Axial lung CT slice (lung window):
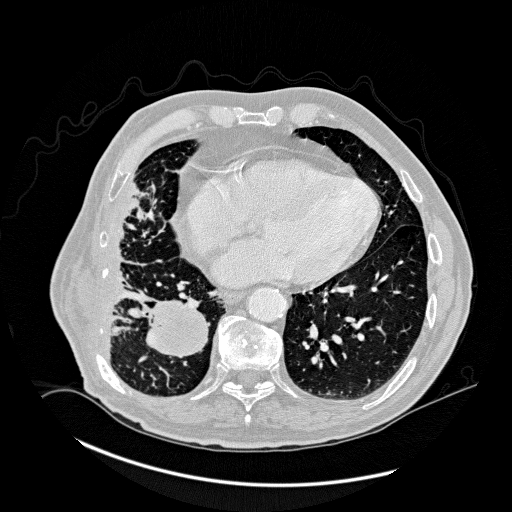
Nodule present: no